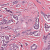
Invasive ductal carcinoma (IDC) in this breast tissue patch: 1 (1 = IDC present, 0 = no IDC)